Question: I have a simple query that I am struggling with:
'''
.factory('Config', function($http, DB) {
var self = this;
self.setValue = function(key,value) {
console.log('setValue(value)', value);
return DB.query("UPDATE config SET value = '"+value+"' WHERE key = '"+key+"'")
.then(function(result){
return DB.fetchAll(result);
});
}
self.getValue = function(key) {
return DB.query("SELECT value FROM config WHERE key = '"+key+"'")
.then(function(result){
return DB.fetchOne(result);
});
};
return self;
})
'''
with the following code in controller.js under the heading:
'''
.factory('DB', function($q, DB_CONFIG) {
var self = this;
self.db = null;
'''
(I took the init part of the function away for the sake of simplicity. Also DB is working well when inserting, getting and updating data.)
'''
self.fetchOne = function(result) {
var output = null;
output = angular.copy(result.rows.item(0));
return output;
};
self.query = function (sql, bindings) {
bindings = typeof bindings !== 'undefined' ? bindings : [];
var deferred = $q.defer();
self.db.transaction(function (transaction) {
transaction.executeSql(sql, bindings, function (transaction, result) {
deferred.resolve(result);
}, function (transaction, error) {
deferred.reject(error);
});
});
return deferred.promise;
};
self.fetchAll = function (result) {
var output = [];
for (var i = 0; i < result.rows.length; i++) {
output.push(result.rows.item(i));
}
return output;
};
'''
Called like so:
'''
$scope.config.recordar = Config.getValue("recordar");
'''
Doing a console.log returns:

I am struggling to access the which is highlighted in BLUE in the above image.
Any leads?
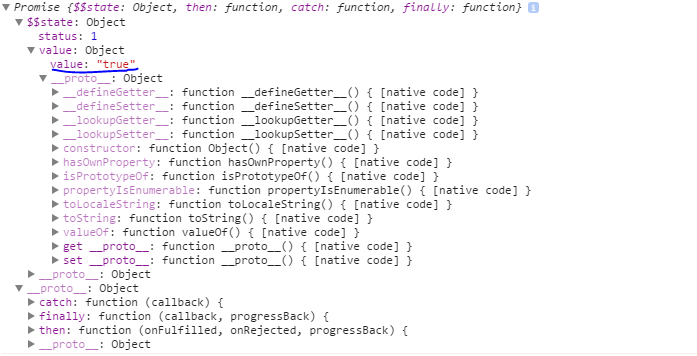
Answer: '''
$scope.config.recordar = Config.getValue("recordar");
'''
Does not work (ala JS). It has to be called like so:
'''
Config.getValue("recordar").then(function(data) {
$scope.config.recordar
});
'''